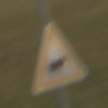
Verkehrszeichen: ViehtriebLinks
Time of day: SunriseSunset
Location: Outdoor (Nature)
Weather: PartlyCloudy
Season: NotSpecified
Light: Natural